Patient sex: M
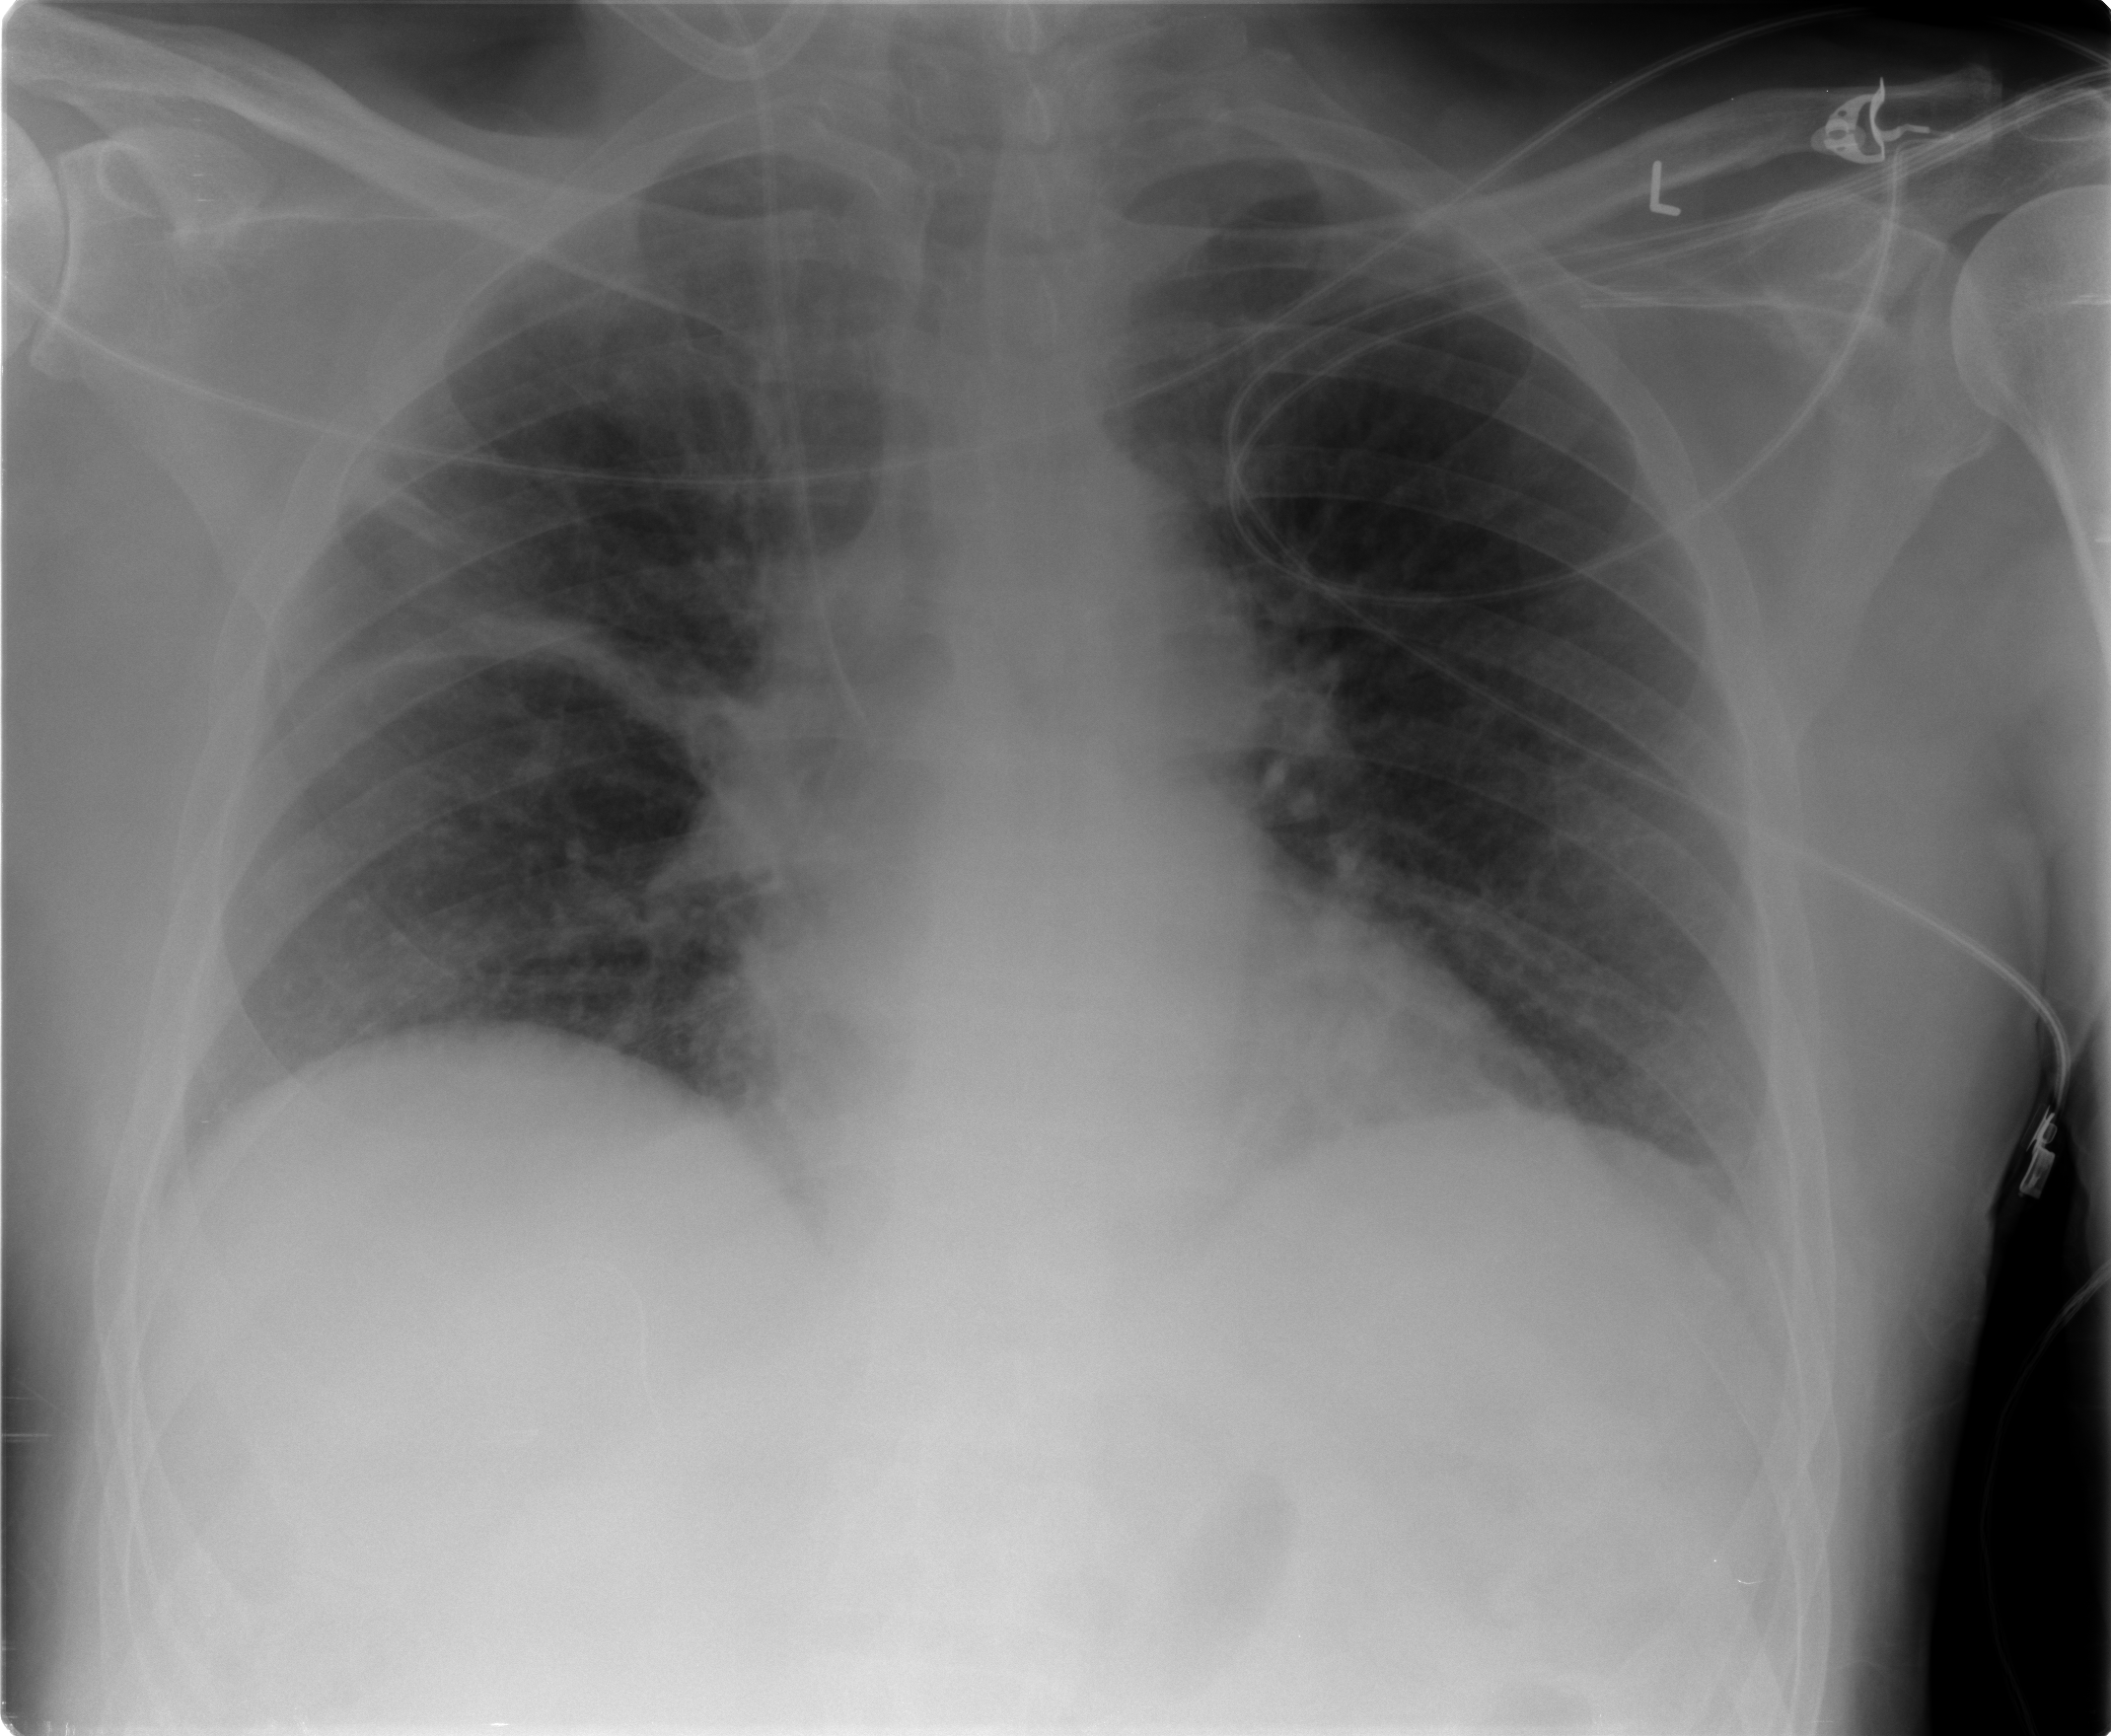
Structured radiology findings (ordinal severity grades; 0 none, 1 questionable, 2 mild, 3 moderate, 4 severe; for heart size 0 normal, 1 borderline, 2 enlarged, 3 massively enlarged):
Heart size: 0
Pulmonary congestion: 0
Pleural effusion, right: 0
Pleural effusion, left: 0
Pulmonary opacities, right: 0
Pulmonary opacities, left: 0
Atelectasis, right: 3
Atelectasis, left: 2